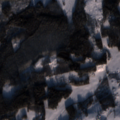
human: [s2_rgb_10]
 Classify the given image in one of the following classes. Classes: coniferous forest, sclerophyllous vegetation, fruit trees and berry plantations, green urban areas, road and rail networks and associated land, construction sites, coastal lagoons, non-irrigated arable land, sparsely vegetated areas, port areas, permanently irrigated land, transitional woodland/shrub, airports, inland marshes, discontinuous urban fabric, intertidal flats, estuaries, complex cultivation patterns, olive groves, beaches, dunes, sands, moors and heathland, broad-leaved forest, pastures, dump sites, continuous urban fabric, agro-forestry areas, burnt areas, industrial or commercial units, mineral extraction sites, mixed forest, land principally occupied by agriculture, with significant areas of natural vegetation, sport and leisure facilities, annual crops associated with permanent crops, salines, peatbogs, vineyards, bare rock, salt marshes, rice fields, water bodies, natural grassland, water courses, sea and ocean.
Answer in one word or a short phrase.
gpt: land principally occupied by agriculture, with significant areas of natural vegetation, coniferous forest, mixed forest, transitional woodland/shrub